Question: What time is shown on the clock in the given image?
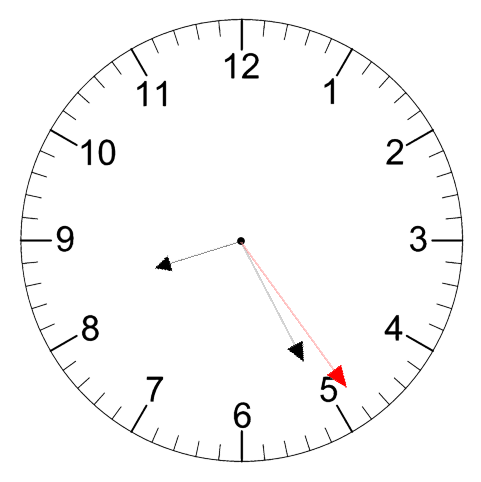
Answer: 08:25:24